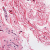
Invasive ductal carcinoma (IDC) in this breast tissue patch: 0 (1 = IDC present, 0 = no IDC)